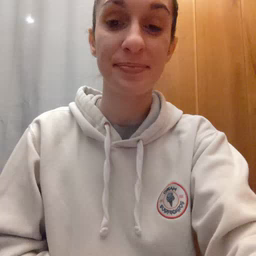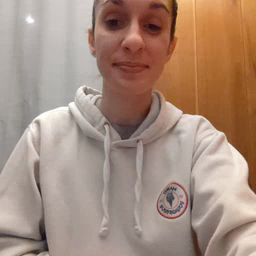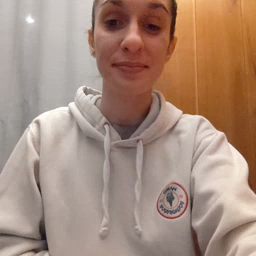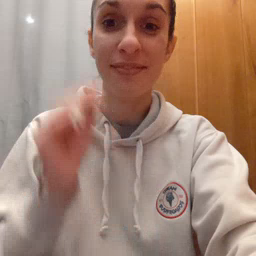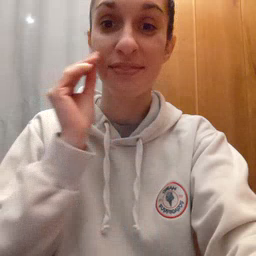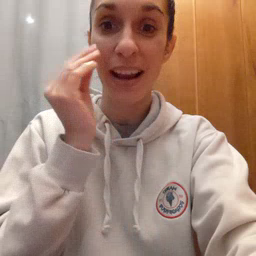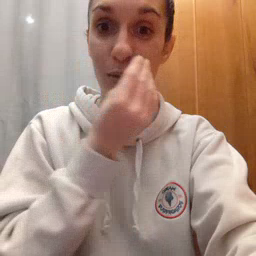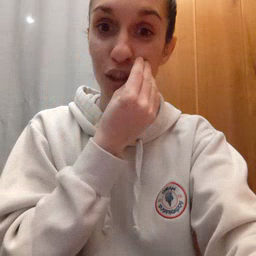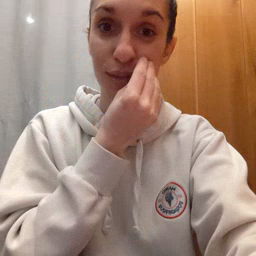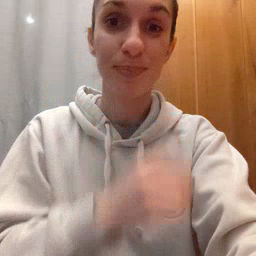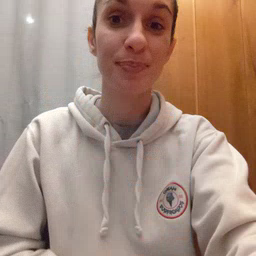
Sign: flower